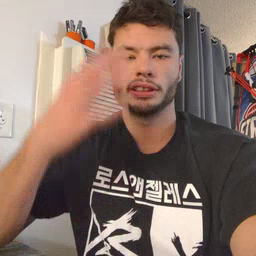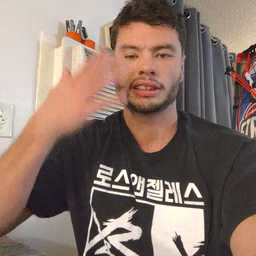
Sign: sad